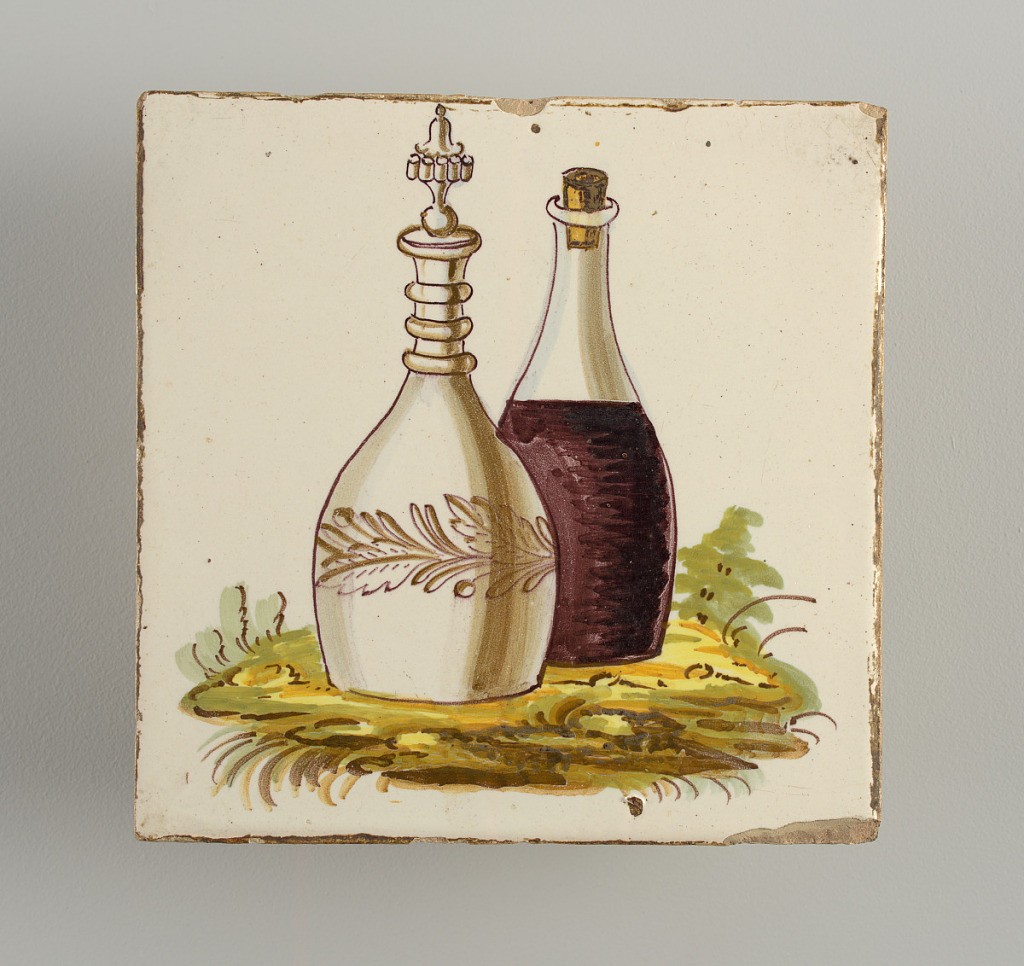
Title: Tile
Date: late 18th–early 19th century
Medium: Earthenware, glazed and high fire decorated
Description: A glass carafe with purple wine and a faience bottle with fancy stopper and wreath decoration placed on some indistinct greenery.